Field crop: maize
Growth stage: 1
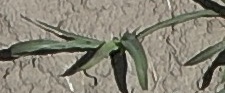
Species: sorghum